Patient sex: M
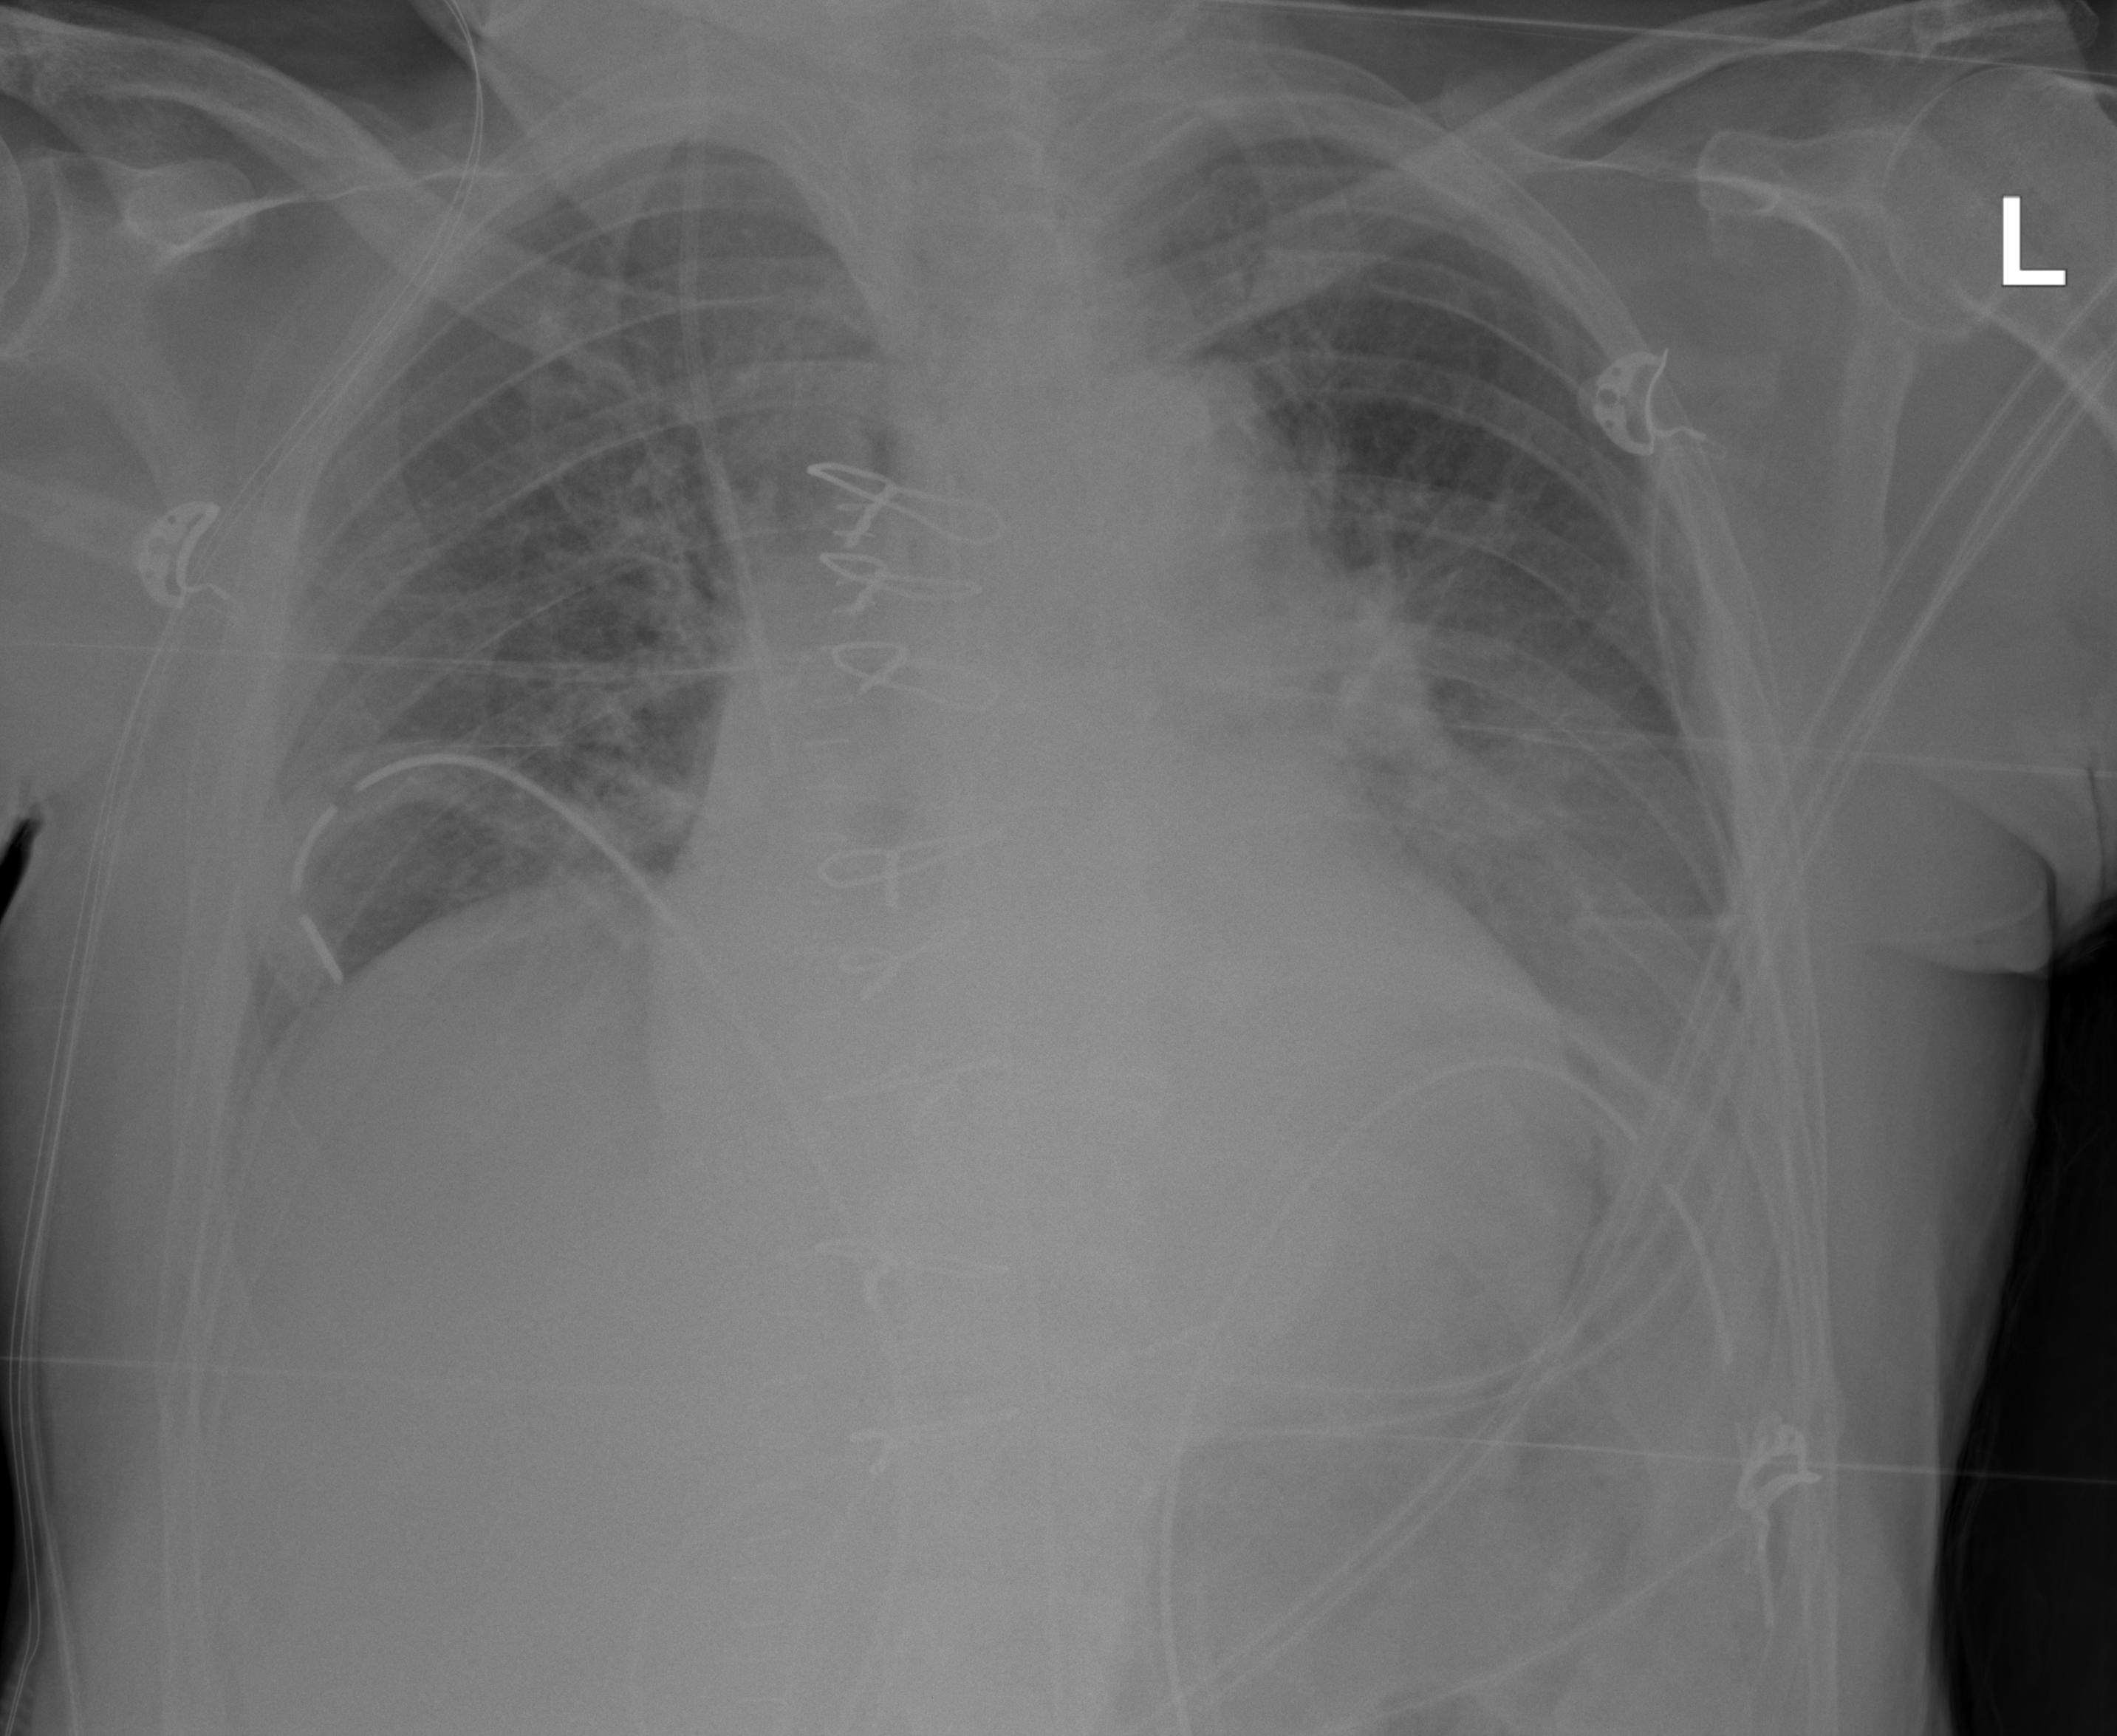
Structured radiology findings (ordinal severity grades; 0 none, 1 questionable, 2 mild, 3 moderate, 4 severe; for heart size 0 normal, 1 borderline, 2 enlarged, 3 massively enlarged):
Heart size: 1
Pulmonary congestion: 2
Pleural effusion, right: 0
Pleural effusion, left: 3
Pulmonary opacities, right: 0
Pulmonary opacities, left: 2
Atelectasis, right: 0
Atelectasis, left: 2